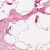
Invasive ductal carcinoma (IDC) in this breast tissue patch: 0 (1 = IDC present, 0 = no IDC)